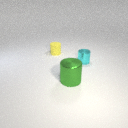
small cyan metal cylinder behind large green metal cylinder